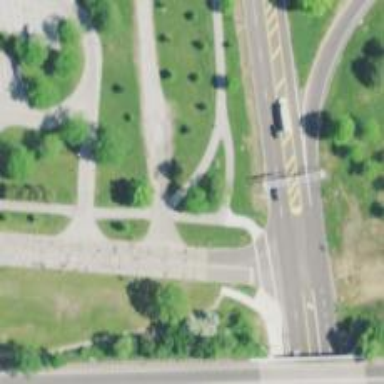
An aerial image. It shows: Asphalt cycleway.